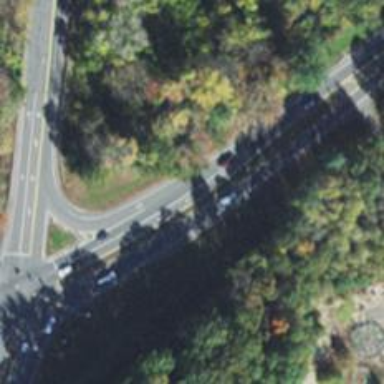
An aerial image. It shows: Asphalt road designated as trunk highway.